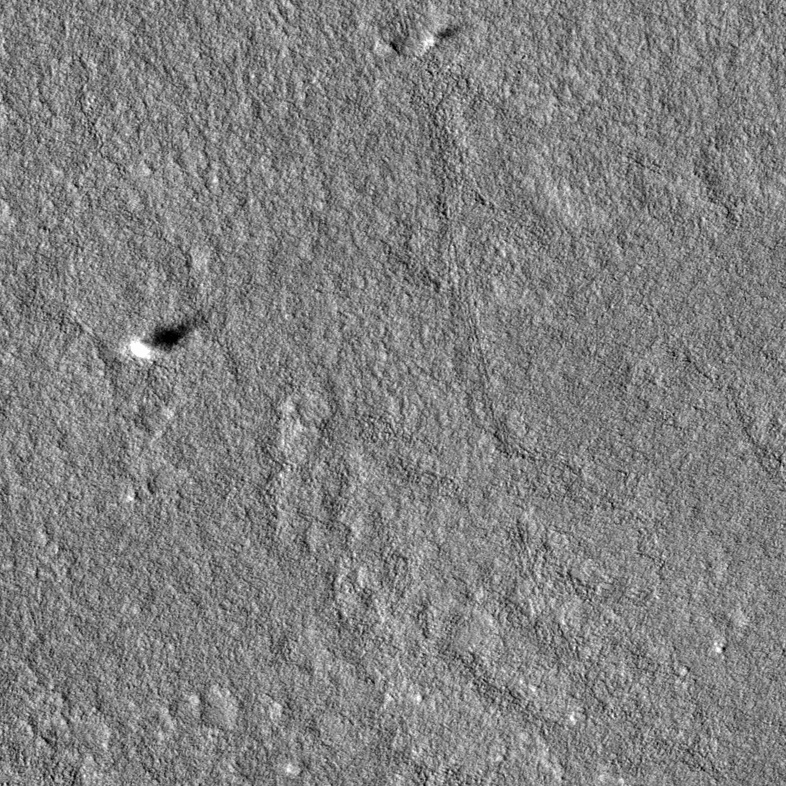
Label: dustdevil, dustdevil